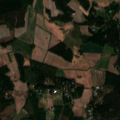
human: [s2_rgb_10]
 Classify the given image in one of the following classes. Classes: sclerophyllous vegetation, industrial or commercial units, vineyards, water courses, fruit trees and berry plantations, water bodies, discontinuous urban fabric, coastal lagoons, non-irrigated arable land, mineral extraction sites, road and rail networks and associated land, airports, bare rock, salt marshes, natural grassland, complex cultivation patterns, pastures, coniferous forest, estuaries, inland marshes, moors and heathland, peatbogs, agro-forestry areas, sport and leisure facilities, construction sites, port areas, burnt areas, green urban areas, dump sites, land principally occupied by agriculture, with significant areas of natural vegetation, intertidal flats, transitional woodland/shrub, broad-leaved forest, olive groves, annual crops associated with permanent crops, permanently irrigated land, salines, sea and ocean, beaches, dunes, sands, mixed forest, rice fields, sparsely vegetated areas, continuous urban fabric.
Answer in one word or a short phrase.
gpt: discontinuous urban fabric, non-irrigated arable land, land principally occupied by agriculture, with significant areas of natural vegetation, coniferous forest, mixed forest